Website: lowes
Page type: cart
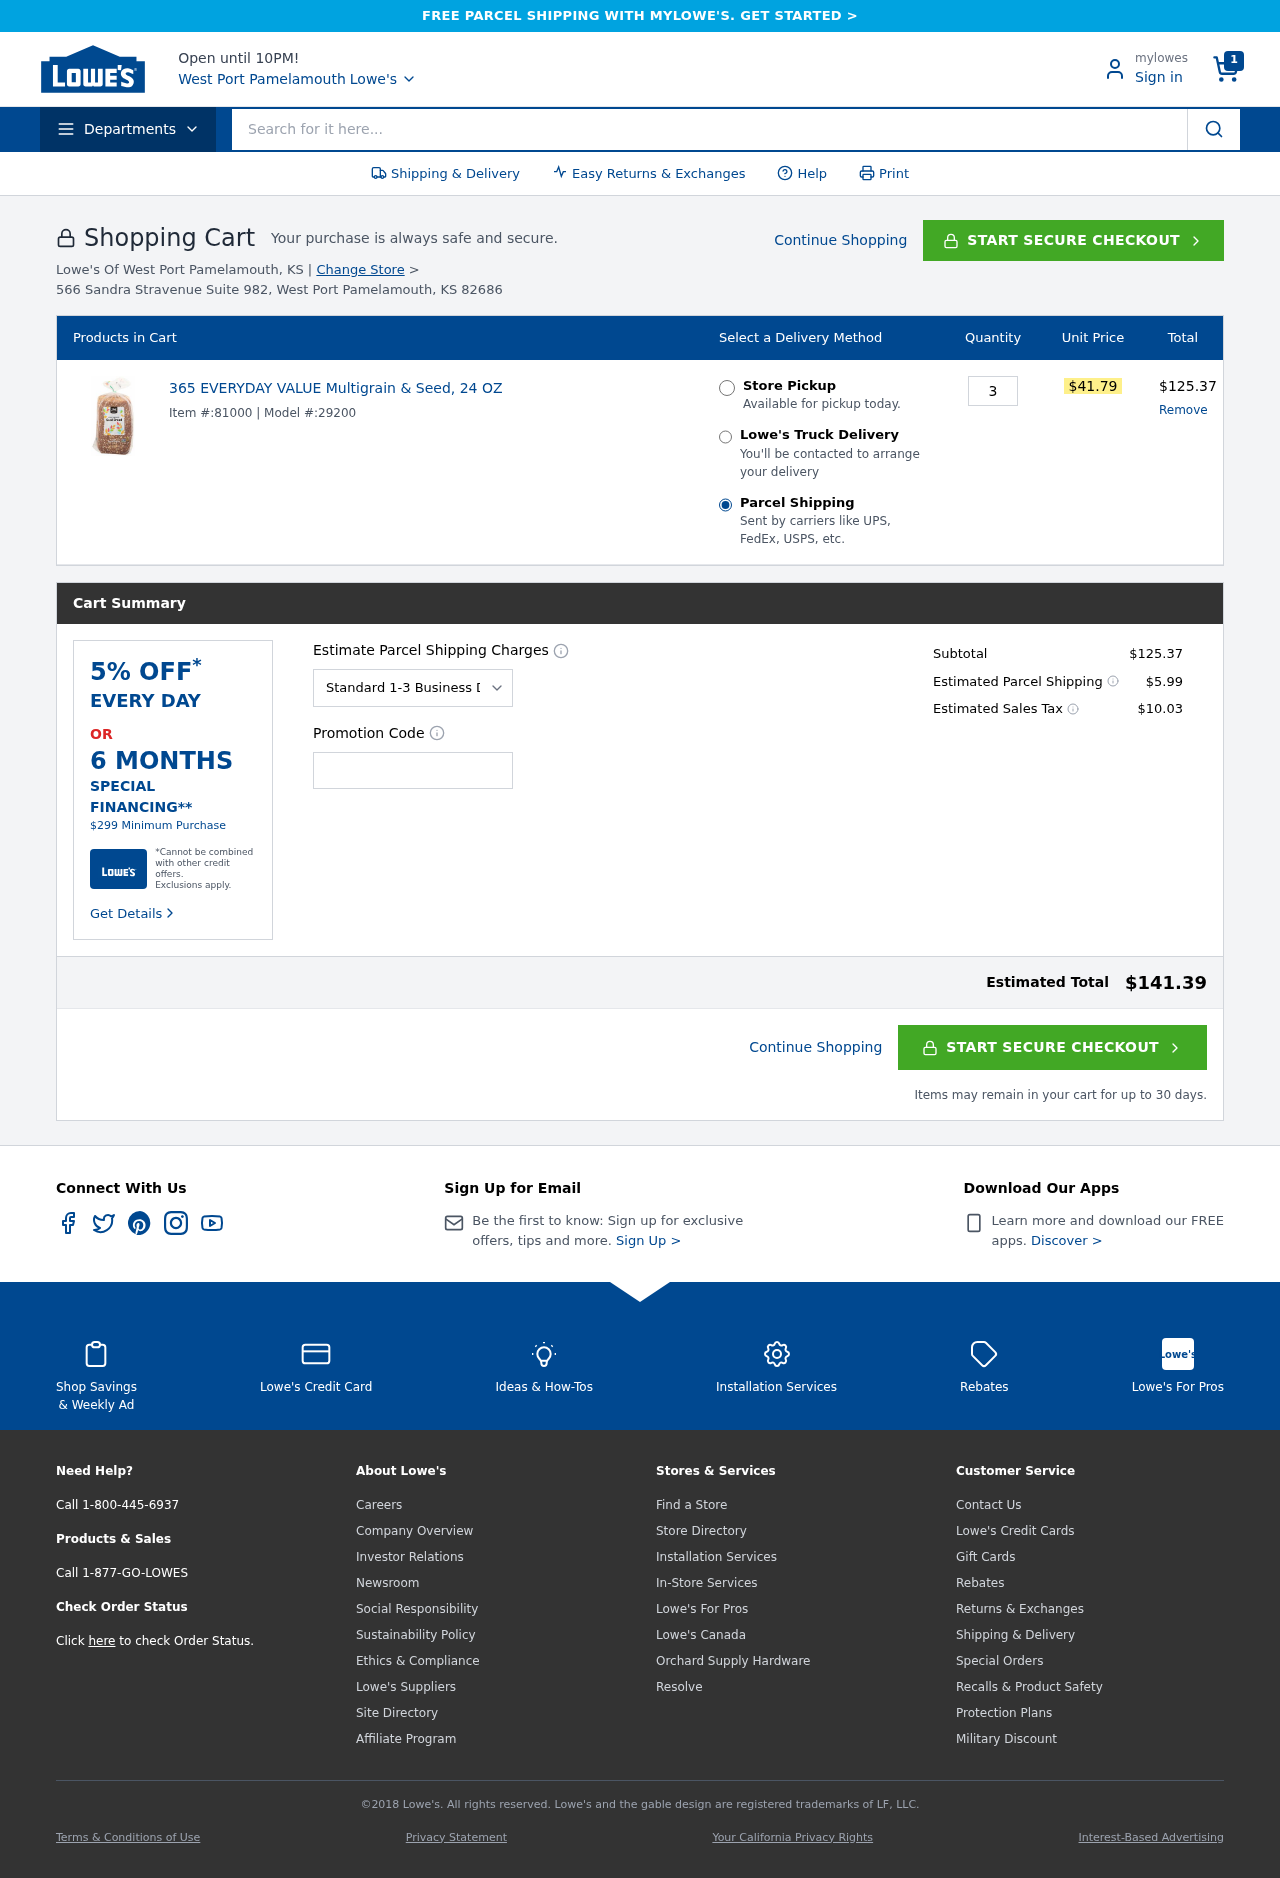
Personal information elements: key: PII_CITY
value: Port Pamelamouth
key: PII_CITY
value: West Port Pamelamouth
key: PII_POSTCODE
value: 82686
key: PII_PROMO_CODE
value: SUMMER98
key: PII_STREET
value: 566 Sandra Stravenue Suite 982
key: PII_STATE_ABBR
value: KS
Product elements: key: PRODUCT1_NAME
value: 365 EVERYDAY VALUE Multigrain & Seed, 24 OZ
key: PRODUCT1_PRICE
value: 41.79
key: PRODUCT1_QUANTITY
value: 3
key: PRODUCT1_MODEL
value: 29200
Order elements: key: ORDER_NUM_ITEMS
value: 1
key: ORDER_ITEM_ID
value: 81000
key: ORDER_LINE_TOTAL
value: $125.37
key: ORDER_SUBTOTAL
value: $125.37
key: ORDER_SHIPPING_COST
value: $5.99
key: ORDER_TAX
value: $10.03
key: ORDER_TOTAL
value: $141.39
Search elements: key: HEADER_SEARCH
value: Search for it here...